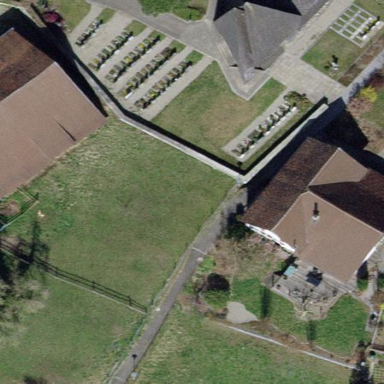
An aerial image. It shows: Cemetery.